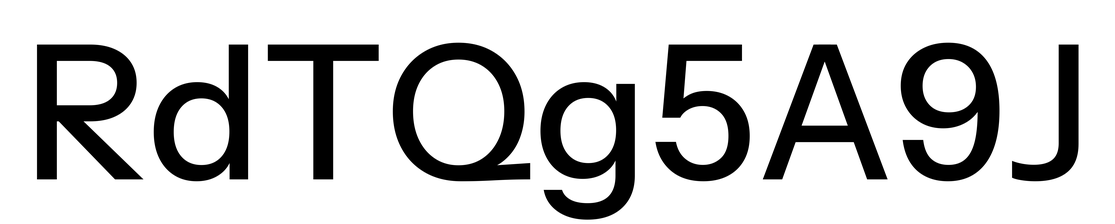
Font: InstrumentSans_Medium